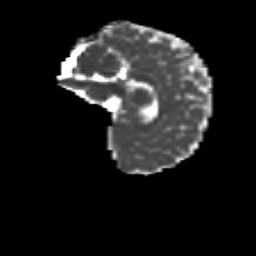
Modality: MD
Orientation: sagittal
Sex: female
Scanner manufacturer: siemens
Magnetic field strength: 3 T
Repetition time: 5 s
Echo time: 0.071 s